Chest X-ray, PA view. Patient: 47 years old, sex F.
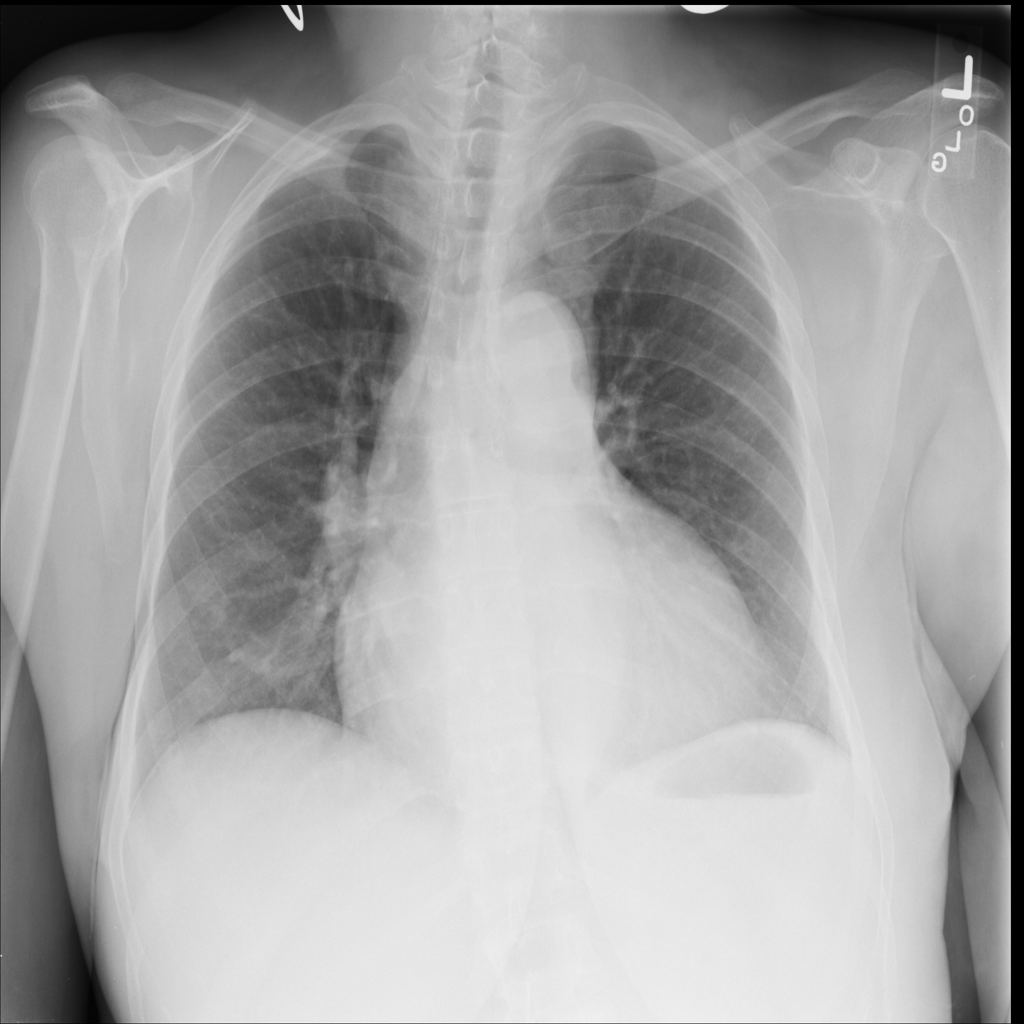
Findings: Cardiomegaly, Infiltration